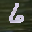
Label: 6